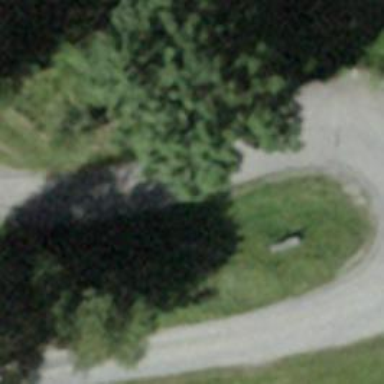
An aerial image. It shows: Bench.